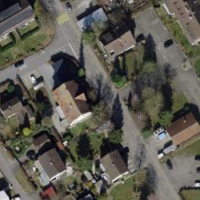
EUNIS habitat code: 54
Species observed at this site:
Leonurus cardiaca